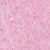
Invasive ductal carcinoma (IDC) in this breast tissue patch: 0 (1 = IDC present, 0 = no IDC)